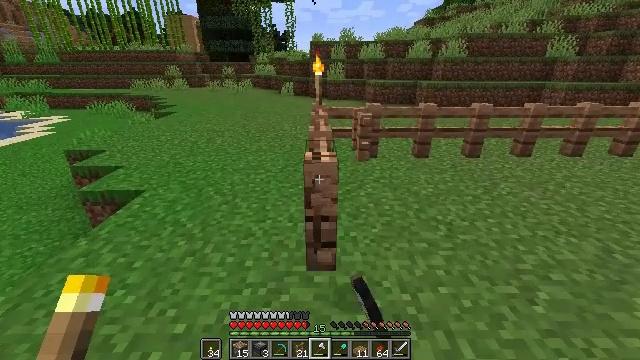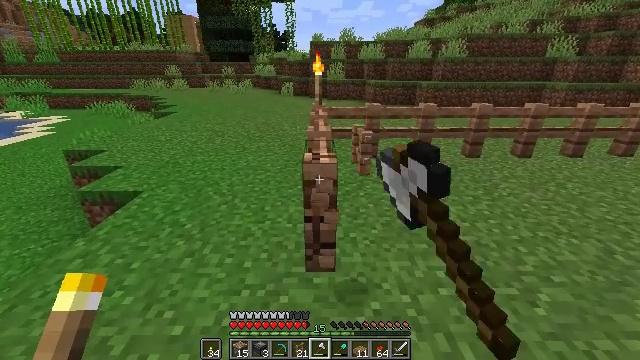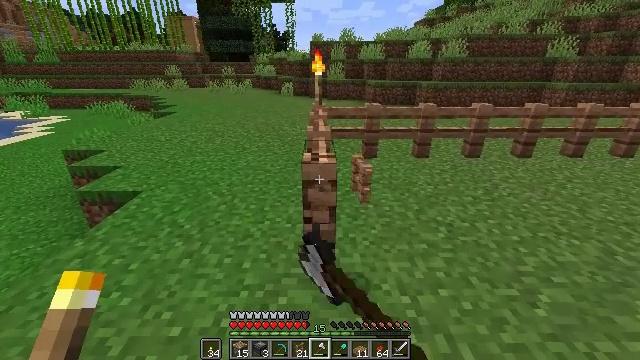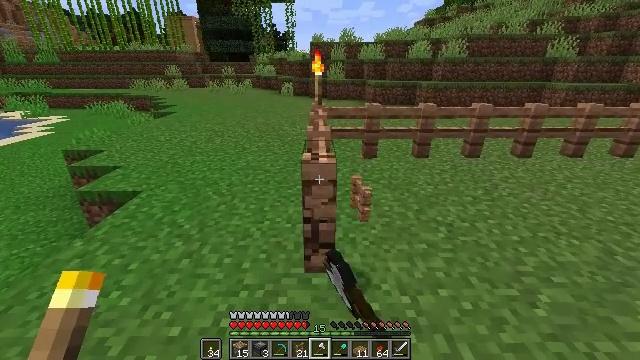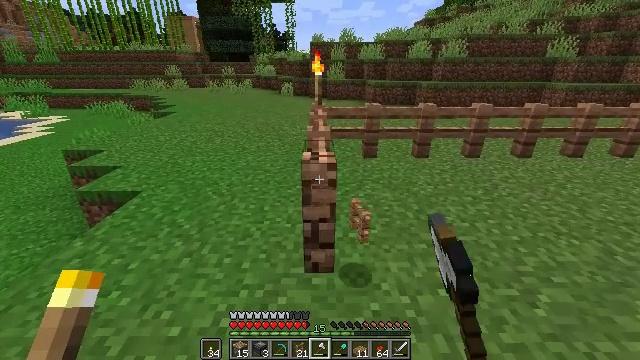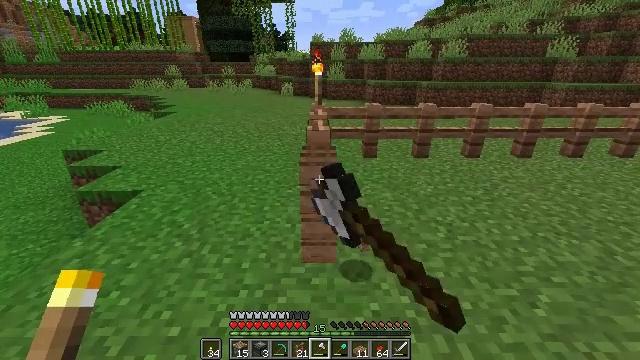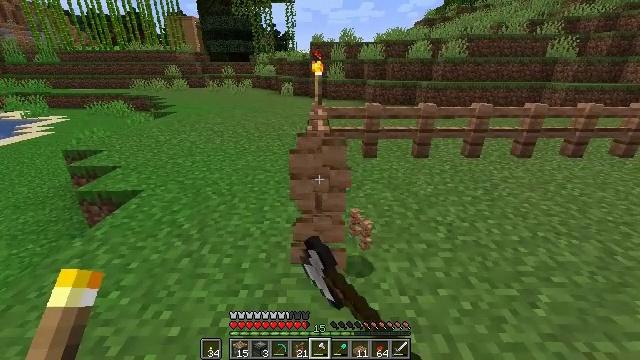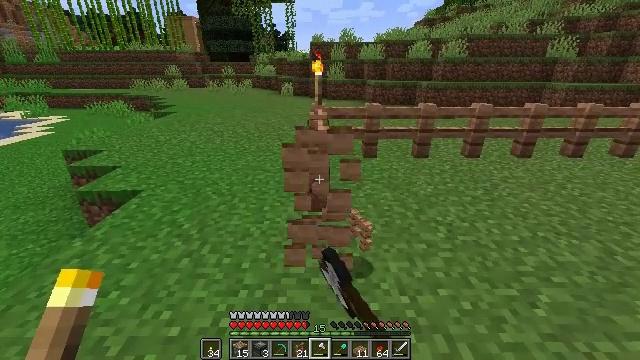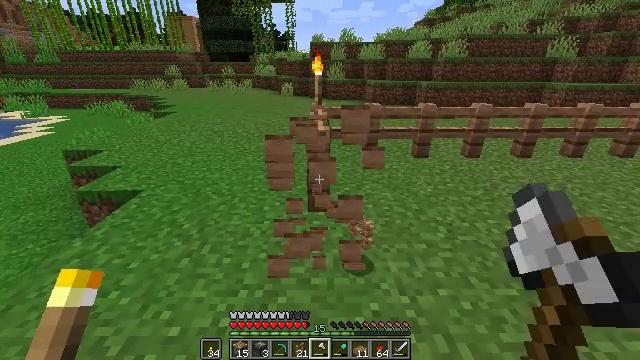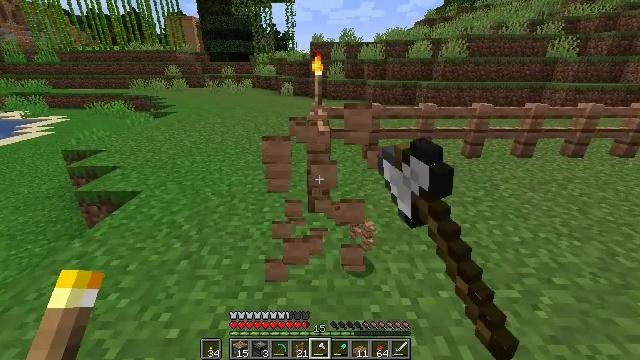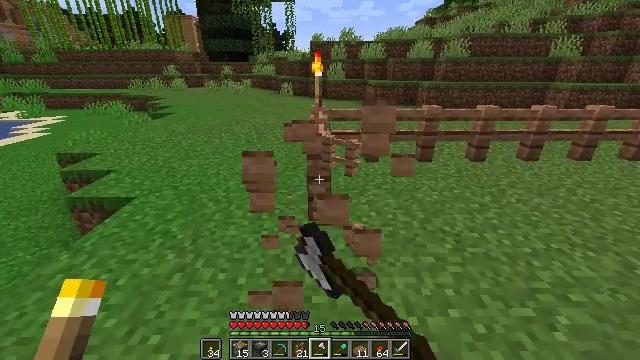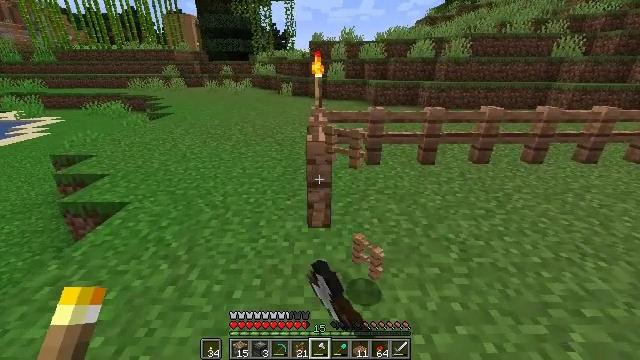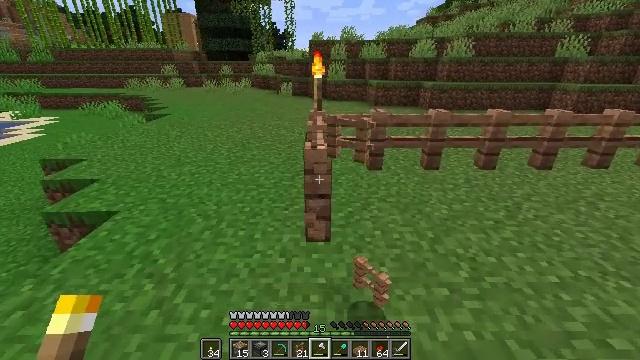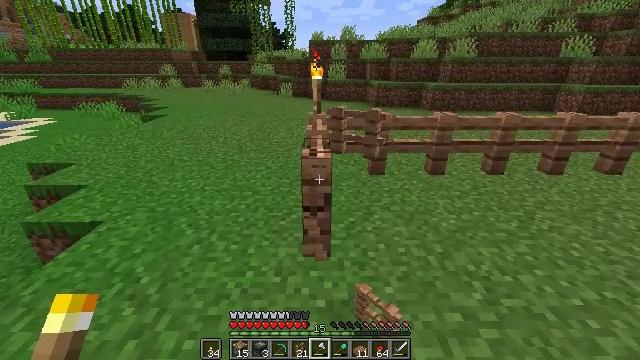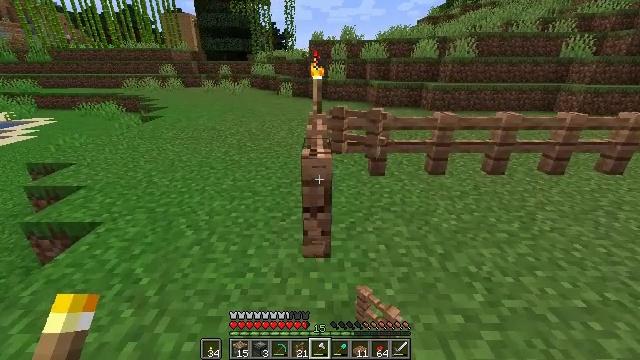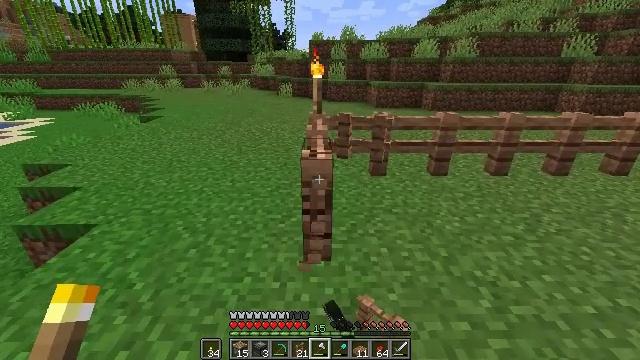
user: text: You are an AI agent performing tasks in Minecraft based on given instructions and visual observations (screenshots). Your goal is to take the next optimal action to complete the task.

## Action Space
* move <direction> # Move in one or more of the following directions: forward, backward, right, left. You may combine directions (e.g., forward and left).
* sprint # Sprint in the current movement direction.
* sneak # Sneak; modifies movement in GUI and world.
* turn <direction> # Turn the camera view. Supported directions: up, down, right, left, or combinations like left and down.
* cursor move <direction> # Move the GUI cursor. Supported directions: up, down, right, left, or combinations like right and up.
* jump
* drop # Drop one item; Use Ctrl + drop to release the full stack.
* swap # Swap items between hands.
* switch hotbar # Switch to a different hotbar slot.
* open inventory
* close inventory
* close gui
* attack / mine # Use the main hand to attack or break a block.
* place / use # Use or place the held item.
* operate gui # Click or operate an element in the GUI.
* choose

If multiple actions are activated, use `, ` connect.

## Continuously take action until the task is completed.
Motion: motion action
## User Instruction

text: Attack the jungle fence to break it.
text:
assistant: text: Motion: attack / mine
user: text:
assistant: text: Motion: attack / mine
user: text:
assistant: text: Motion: attack / mine
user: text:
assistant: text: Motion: attack / mine
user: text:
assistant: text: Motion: attack / mine
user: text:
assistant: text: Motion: attack / mine
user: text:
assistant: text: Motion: attack / mine
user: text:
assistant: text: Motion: attack / mine
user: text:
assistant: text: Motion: move forward, attack / mine
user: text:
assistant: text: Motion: move forward, attack / mine
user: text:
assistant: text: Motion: move forward, attack / mine
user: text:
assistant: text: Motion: move forward, attack / mine
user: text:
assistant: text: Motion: attack / mine
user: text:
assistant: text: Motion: attack / mine
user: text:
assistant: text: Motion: attack / mine
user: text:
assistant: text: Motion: attack / mine
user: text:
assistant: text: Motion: attack / mine
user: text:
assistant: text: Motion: attack / mine
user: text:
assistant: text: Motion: attack / mine
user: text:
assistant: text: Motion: attack / mine
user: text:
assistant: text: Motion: attack / mine
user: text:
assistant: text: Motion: attack / mine
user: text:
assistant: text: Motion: attack / mine
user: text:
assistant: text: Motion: move forward, attack / mine
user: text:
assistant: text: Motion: move forward, attack / mine
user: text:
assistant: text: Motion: move forward, attack / mine
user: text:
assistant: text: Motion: move forward, attack / mine
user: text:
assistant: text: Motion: attack / mine
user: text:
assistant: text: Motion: attack / mine
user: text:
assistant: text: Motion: attack / mine